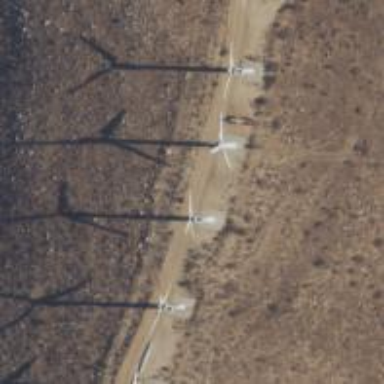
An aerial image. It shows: Wind turbine generating electricity using wind as the power source. The turbine type is horizontal axis.